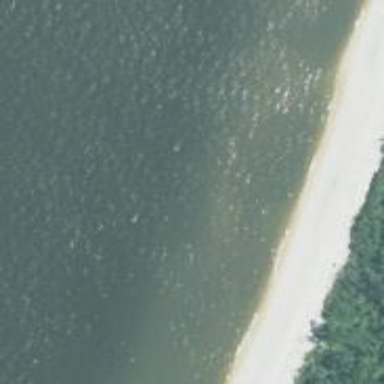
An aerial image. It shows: Scenic beach with natural beauty.